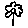
Label: flower